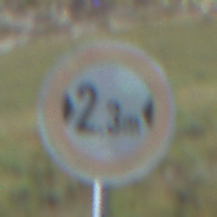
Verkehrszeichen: TatsaechlicheBreite2Komma3
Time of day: Night
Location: Outdoor (Nature)
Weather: PartlyCloudy
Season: NotSpecified
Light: Natural